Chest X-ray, AP view. Patient: 24 years old, sex F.
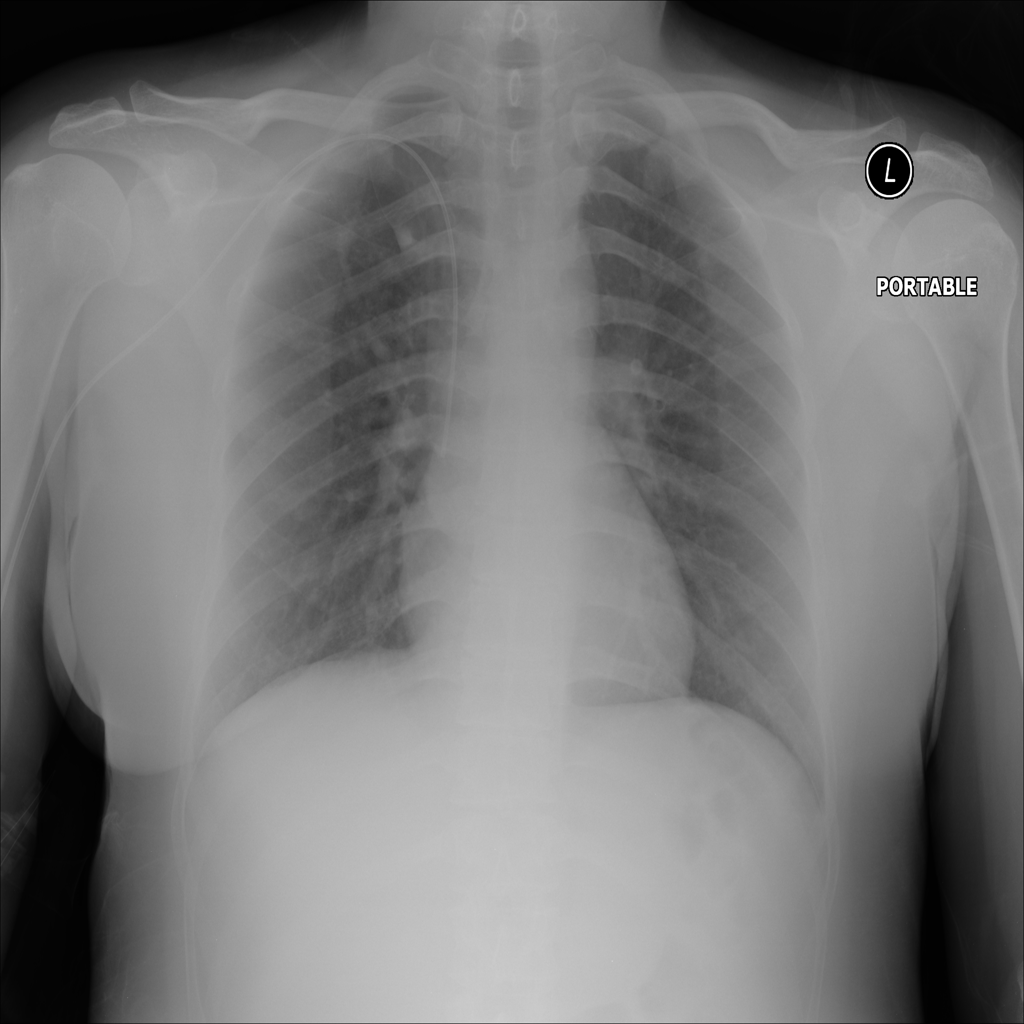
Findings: No Finding